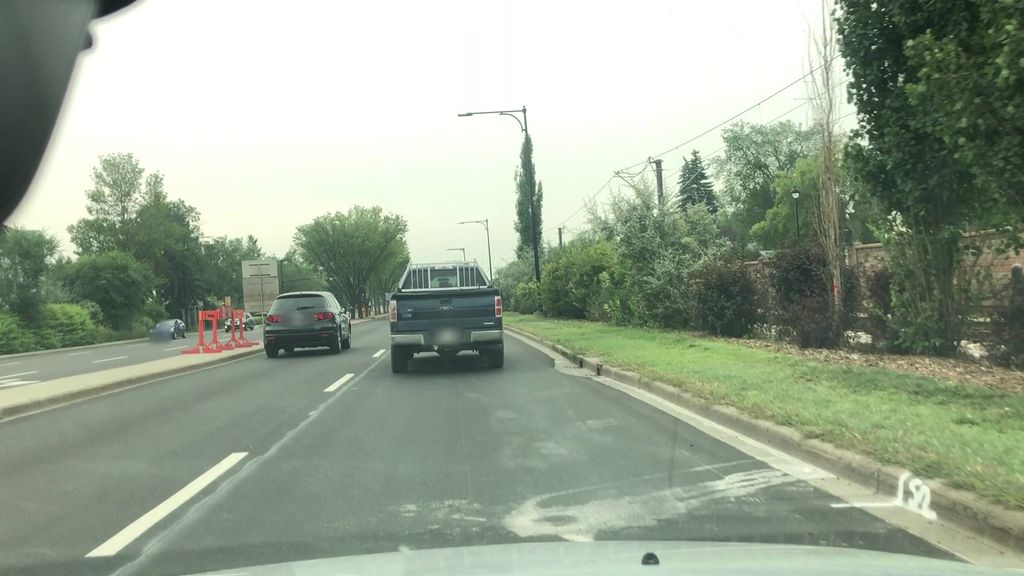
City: edmonton